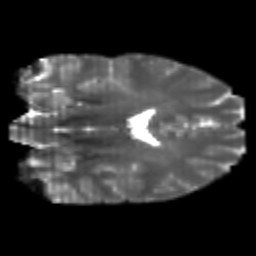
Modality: T2w
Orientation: coronal
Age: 21
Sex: male
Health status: healthy
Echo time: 0.074 s